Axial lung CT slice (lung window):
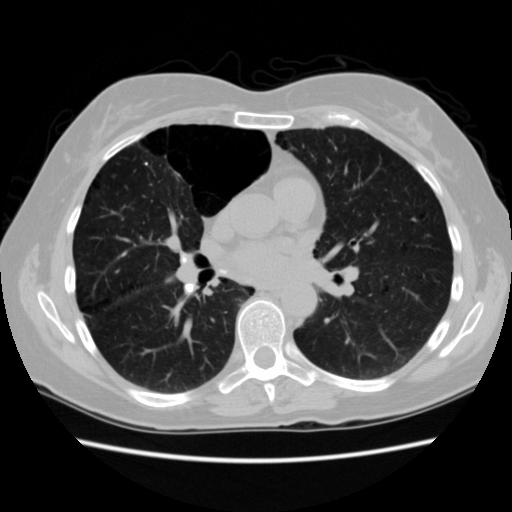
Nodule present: no